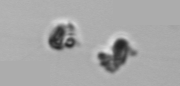
Label: Thalassiosira_TAG_external_detritus